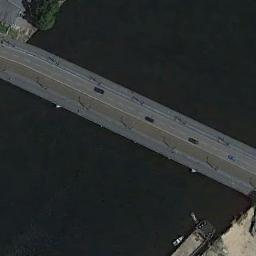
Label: bridge